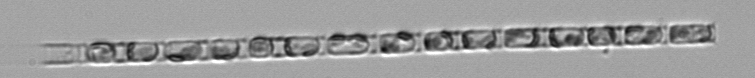
Label: Skeletonema